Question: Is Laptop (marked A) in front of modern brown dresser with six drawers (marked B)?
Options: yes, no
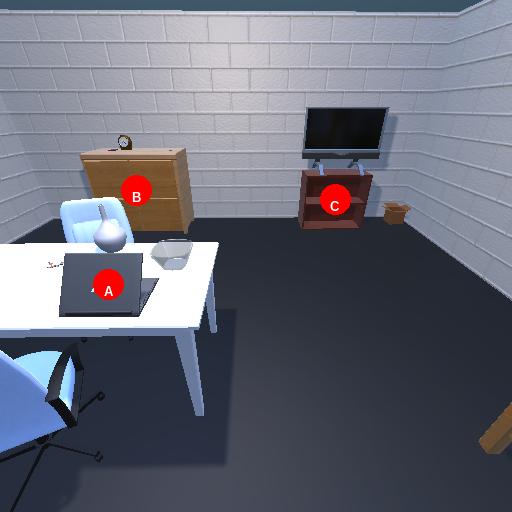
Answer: yes